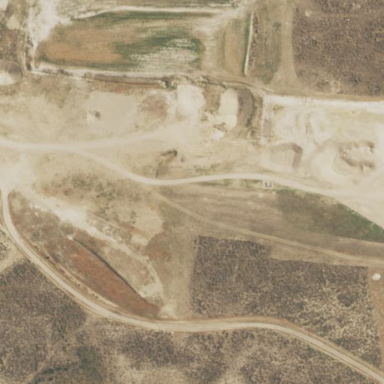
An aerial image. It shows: Quarry area.